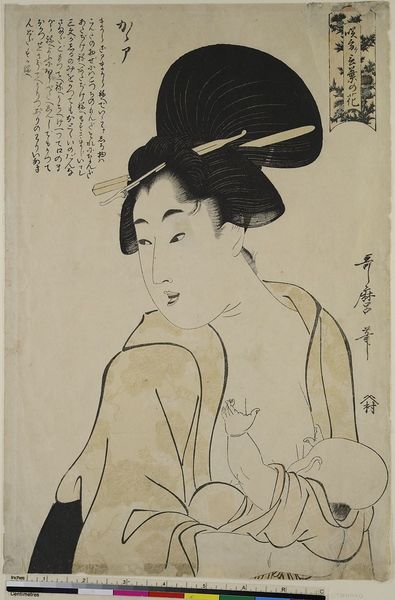
Titel: Die Mutter, aus der Serie: Zweiseitige Worte der Blume
Künstler: Kitagawa Utamaro
Standort: Hamburg
Institution: Museum für Kunst und Gewerbe Hamburg
Schlagwörter: brust, frau, trinken, hände, mutter, holzschnitt, japan, creme, baby, schriftzeichen, schwarze haare, stillen, druck, druckgraphik, druckgrafik, tracht, seitenblick, hochkant, zeit, farbholzschnitt, haarnadel, edo, reproduktionen, druckerzeugnisse, säugling